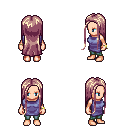
a pixel art fantasy rpg character, female body template, human, light skin, chain tabard jacket, teal pants, white blonde extra-long hairstyle, bracelets, four views (front, back, left, right), 2x2 character sprite sheet, small pixel art, hard edges, no anti-aliasing